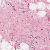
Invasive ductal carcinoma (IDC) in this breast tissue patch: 0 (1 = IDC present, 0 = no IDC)